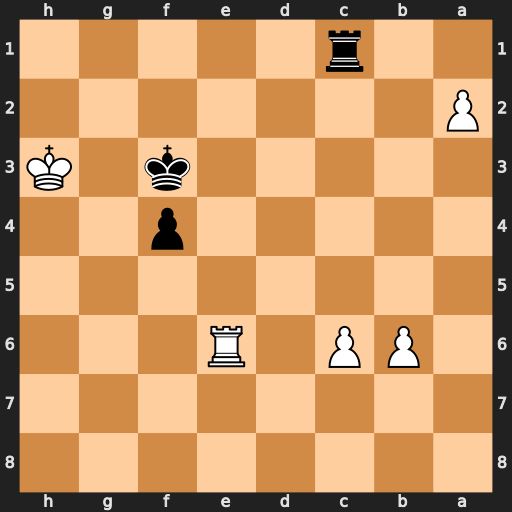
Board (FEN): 8/8/1PP1R3/8/5p2/5k1K/P7/2r5
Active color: b
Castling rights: -
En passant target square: -
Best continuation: Rh1#